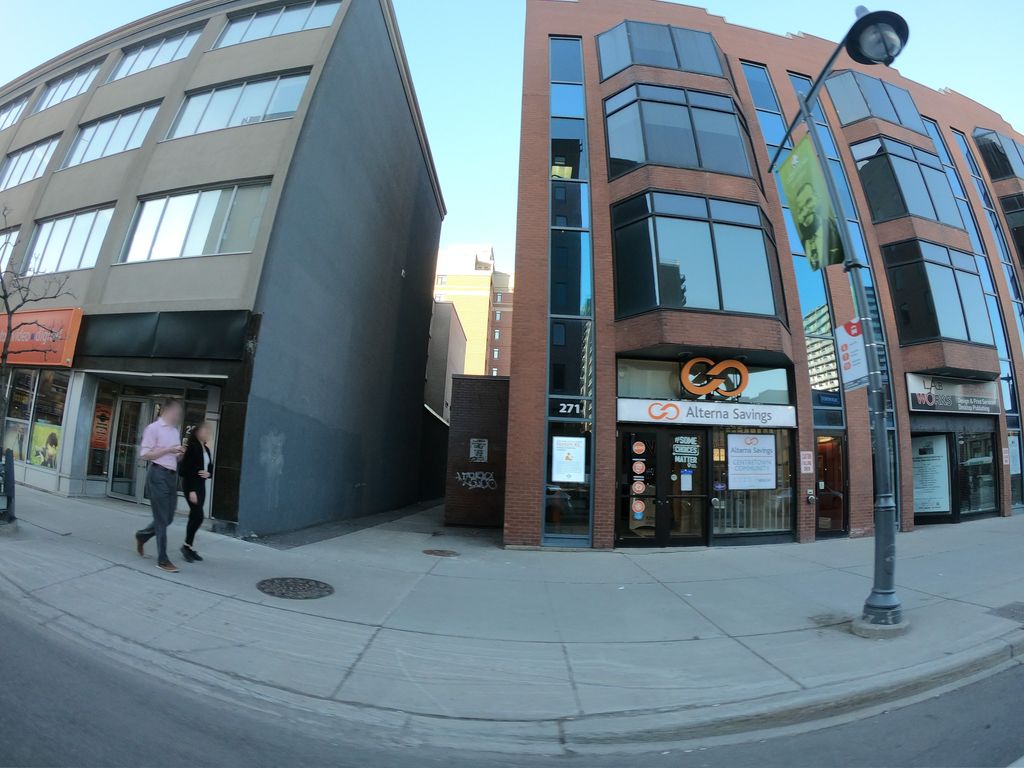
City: ottawa-gatineau